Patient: sex M, age 72
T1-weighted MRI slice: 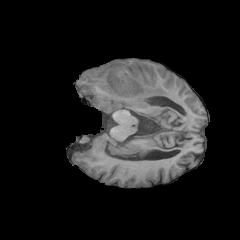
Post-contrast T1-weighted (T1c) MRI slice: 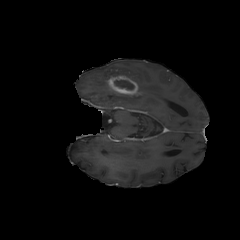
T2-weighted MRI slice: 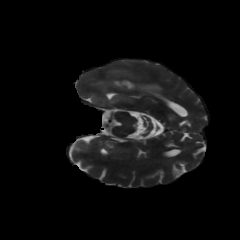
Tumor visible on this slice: yes
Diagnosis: Glioblastoma, IDH-wildtype
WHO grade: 4